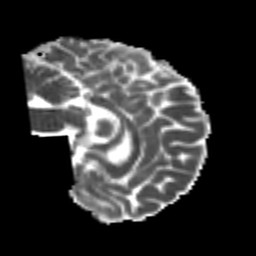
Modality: MD
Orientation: sagittal
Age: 24
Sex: male
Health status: healthy
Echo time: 0.074 s